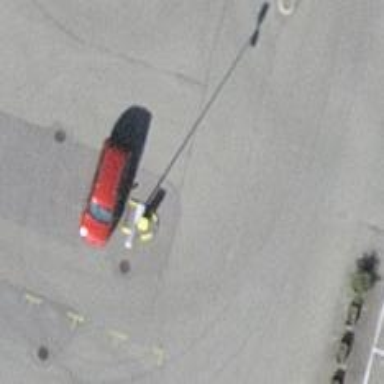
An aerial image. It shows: Post box is visible.